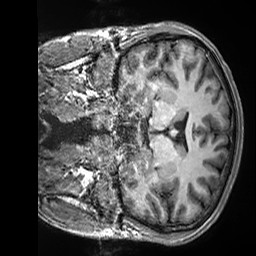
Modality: T1w
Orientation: coronal
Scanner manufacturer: siemens
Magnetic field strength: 3 T
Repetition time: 2.5 s
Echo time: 0.00299 s